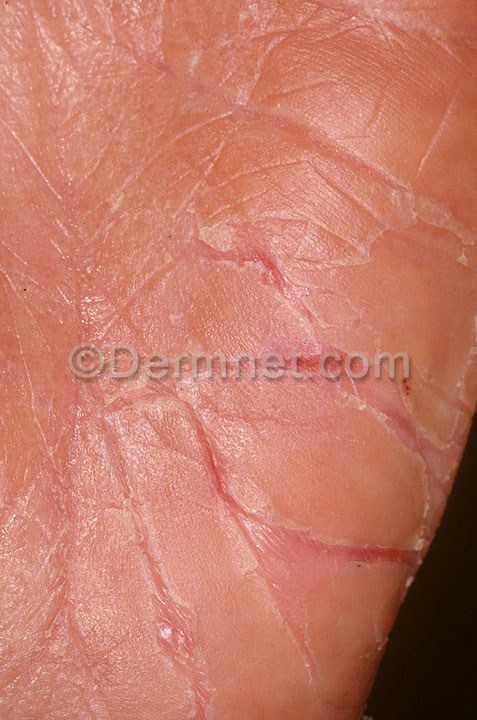
Disease: Eczema Photos